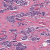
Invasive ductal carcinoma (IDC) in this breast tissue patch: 1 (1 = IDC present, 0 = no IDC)